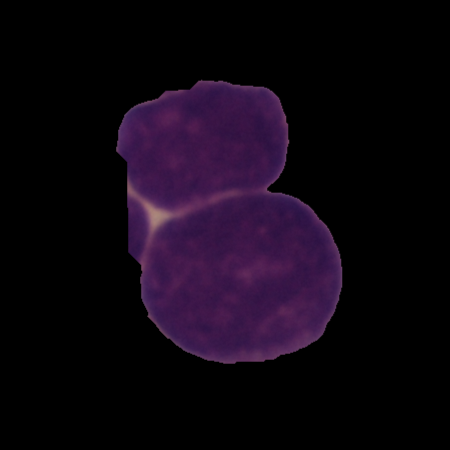
Label: cancer